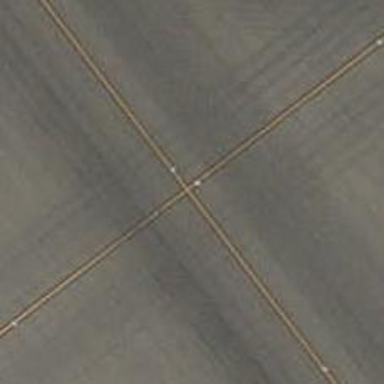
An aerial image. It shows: View of taxiway at the airport.